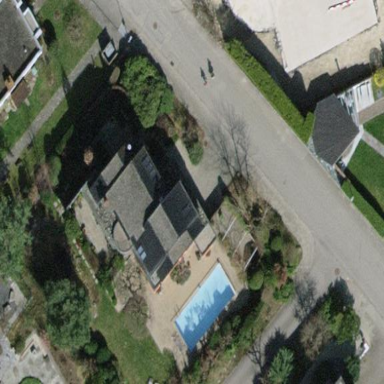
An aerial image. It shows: Detached building.